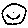
Label: smiley face